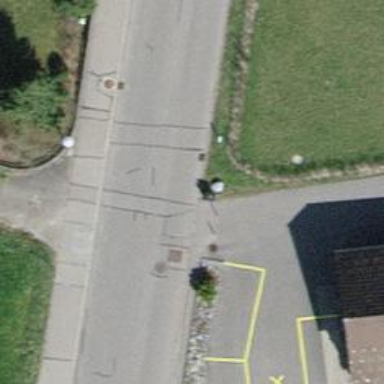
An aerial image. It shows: Bollard barrier.